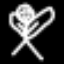
Label: angel